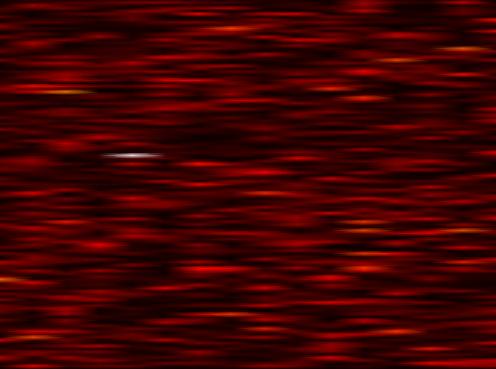
Label: WOLA